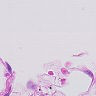
Metastatic tissue present: no